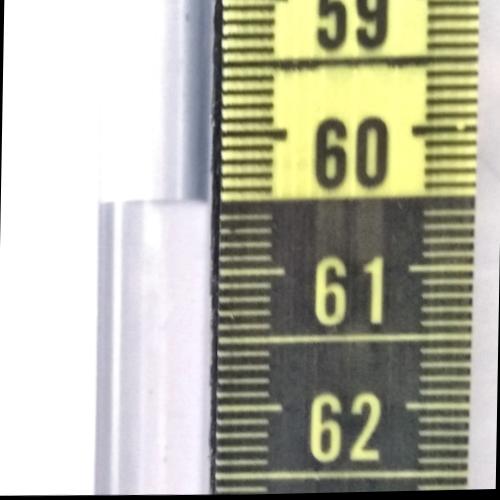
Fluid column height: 60.5 cm